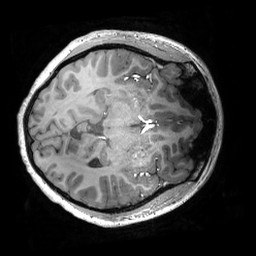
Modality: T1w
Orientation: axial
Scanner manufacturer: philips
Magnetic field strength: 7 T
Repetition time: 0.008 s
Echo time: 0.001974 s